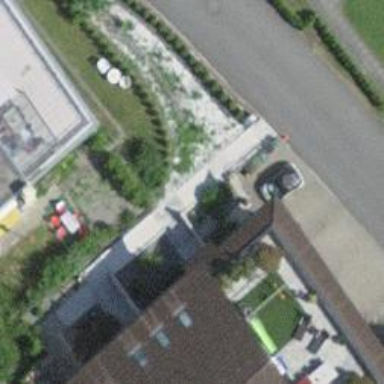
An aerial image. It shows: Road with steps.